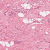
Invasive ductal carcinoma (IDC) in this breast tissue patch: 1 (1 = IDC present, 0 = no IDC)